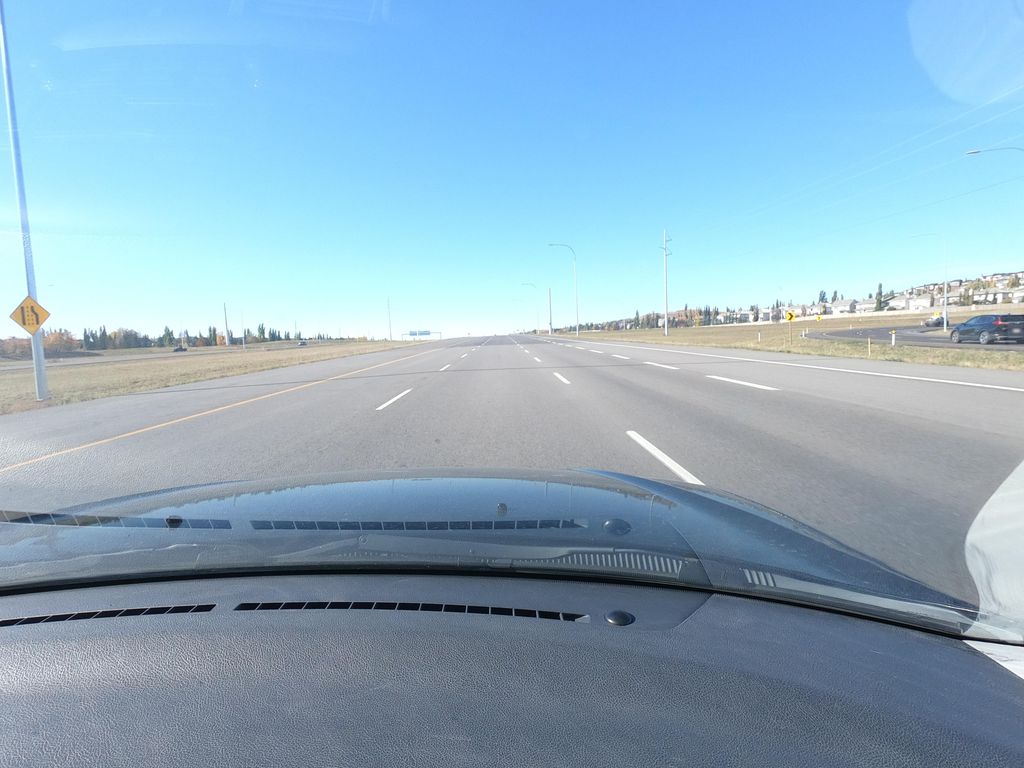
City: calgary